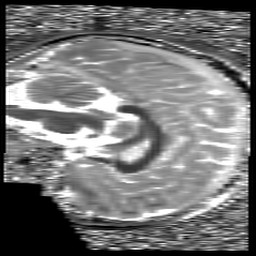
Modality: T1map
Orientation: sagittal
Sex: female
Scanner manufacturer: siemens
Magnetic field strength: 3 T
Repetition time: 5 s
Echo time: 0.00355 s